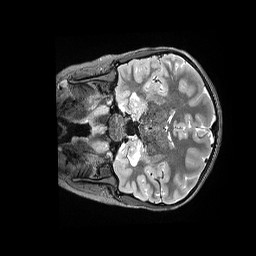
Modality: T2w
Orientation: coronal
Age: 12
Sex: male
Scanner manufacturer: siemens
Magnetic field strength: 3 T
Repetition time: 3.2 s
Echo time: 0.564 s